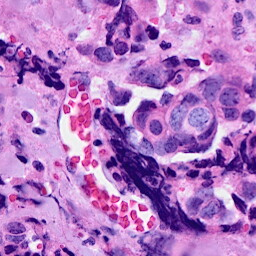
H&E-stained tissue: Breast